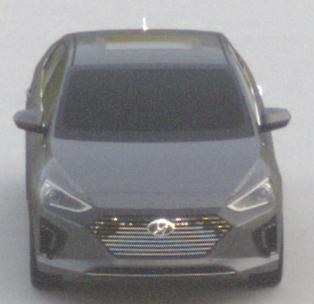
Make: Hyundai
Model: IONIQ Hybrid
Detailed model: IONIQ (AE) Hybrid
Model produced from: 2016/10
Model produced until: 2018/08
Doors: 5
Color: gray
Road condition: dry road
Daytime: sunrise or sunset
Contrast: low contrast